Field crop: maize
Growth stage: 2
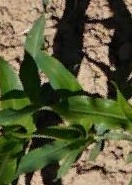
Species: maize